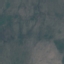
Land use / land cover class: HerbaceousVegetation